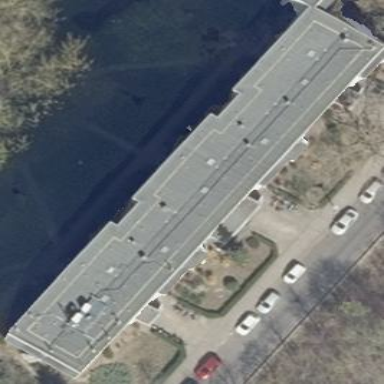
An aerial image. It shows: Apartment building with flat roof.